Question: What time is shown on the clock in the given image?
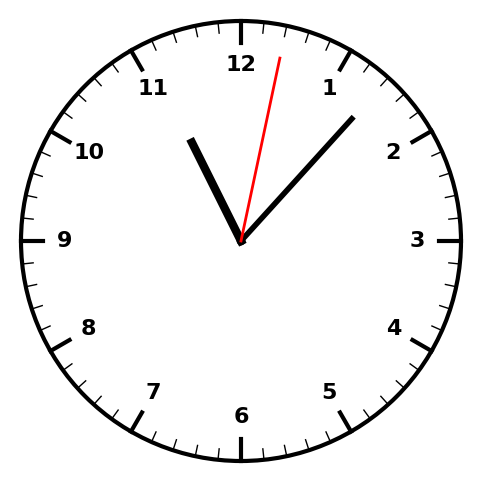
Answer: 11:07:02